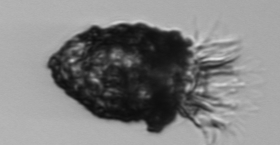
Label: Stenosemella_pacifica